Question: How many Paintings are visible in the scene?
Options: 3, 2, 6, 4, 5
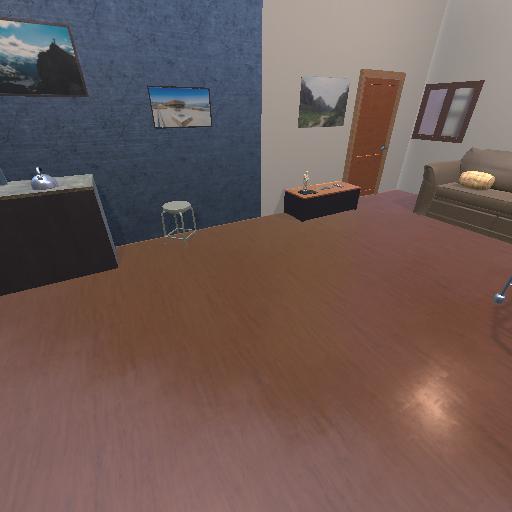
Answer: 3